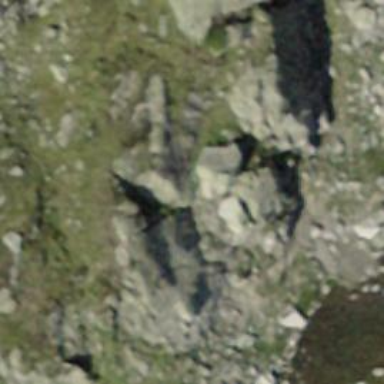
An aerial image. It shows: Natural cliff.